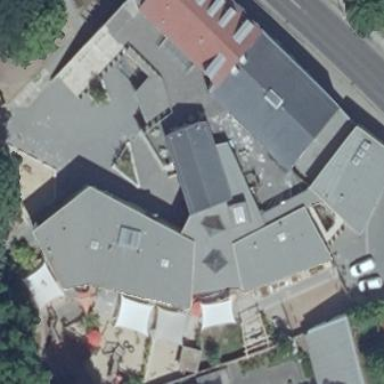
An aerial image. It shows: Community center.